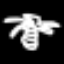
Label: palm tree